Question: I have a doubt that I cannot answer to my self even when I was trying hard.
I think is a matter of comprehension.
So...
- Im trying to index a long text field (a product description), which can have duplicates words. Lets say we are talking about a flavour and we say chocolate, then continues speaking and then again chocolate.- When solr is indexing, (as far as I understand the analysis tab in the solr control panel), it will create a term (which are "pointers", each term -> associated to a uniqueKey atribute which identify the "item")for each token we have.
Does the solr index gonna have two terms pointing to the same item ?
This is my text analyzer:
'''
<analyzer type="index">
<tokenizer class="solr.StandardTokenizerFactory"/>
<filter class="solr.GermanNormalizationFilterFactory"/>
<filter class="solr.StopFilterFactory" ignoreCase="true" words="lang/stopwords_de.txt" enablePositionIncrements="true" />
<filter class="solr.EnglishPossessiveFilterFactory"/>
<filter class="solr.EnglishMinimalStemFilterFactory"/>
<filter class="solr.StopFilterFactory" ignoreCase="true" words="lang/stopwords_en.txt" enablePositionIncrements="true" />
<filter class="solr.LowerCaseFilterFactory"/>
<filter class="solr.RemoveDuplicatesTokenFilterFactory"/>
</analyzer>
'''
I though deletes duplicates entries, but when I have a look to the analysis found this:

As far as I undestand solr, at the end, in my index there is gonna be this three terms pointing to that "item": chocolate, blablabla and chocolate. Is that right ?
I hope the question is clear :)
Thanks !
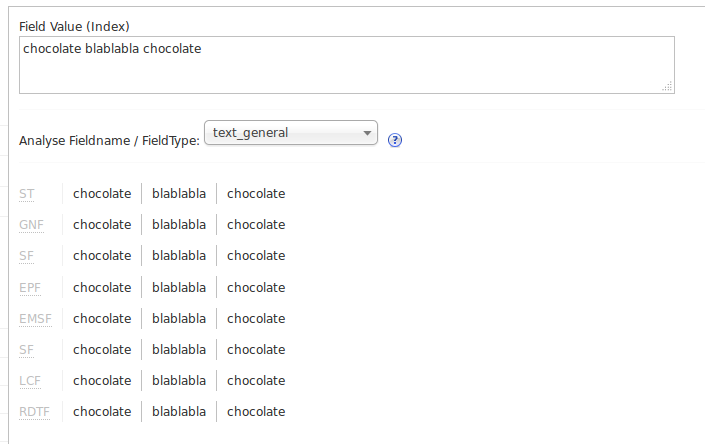
Answer: What you see after Analysis, is just before when text is indexed onto Solr. When you actually index it, it stores each term just once, and saves all occurrences of that term in form of (document_id, position).
Hope example below makes it more clear.
Suppose you want to add following three documents onto Solr:
'''
T[0] = "dark chocolate is the best chocolate"
T[1] = "i love dark chocolate"
T[2] = "chocolate is delicious"
'''
": {(T[0], position)}
: {(T[0], position1), (T[0], position2), (T[1], position), (T[2], position)}
: {(T[0], position), (T[1], position)}
: {(T[2], position)}
: {(T[1], position)}
": {(T[0], position), (T[1], position)}
: {(T[0], position)}
: {(T[0], position)}
- -